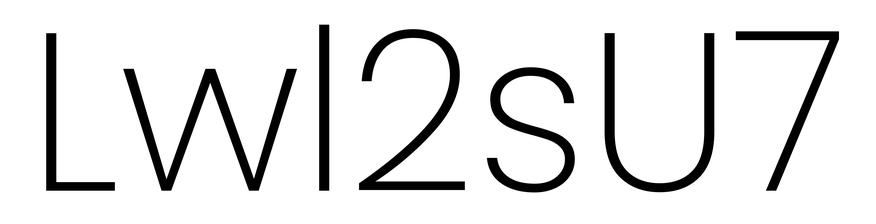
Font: Poppins-ExtraLight